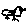
Label: bird